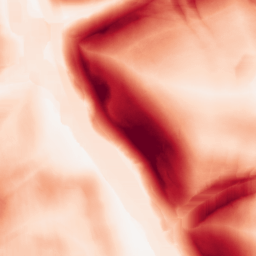
Category: morphological
Decomposition family: morphological_square
Decomposition parameters: operation: gradient
size: 20
Upsampling method: lanczos
Upsampling parameters: scale: 4
Upsampling scale: 4